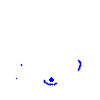
Particle: pion